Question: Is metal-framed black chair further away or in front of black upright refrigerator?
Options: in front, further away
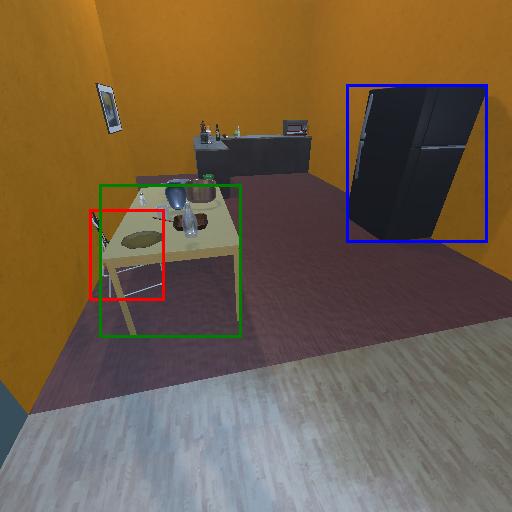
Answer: in front